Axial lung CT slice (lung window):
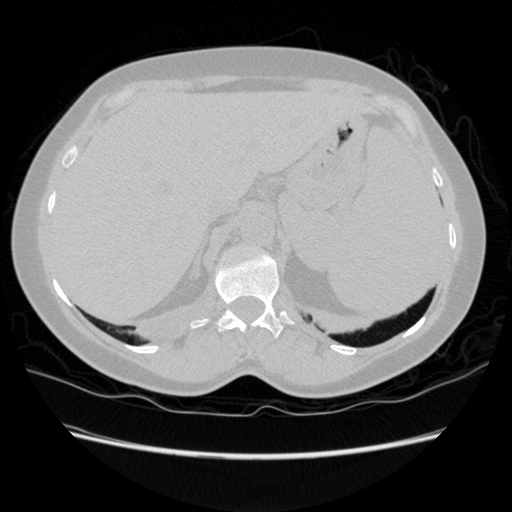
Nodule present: no